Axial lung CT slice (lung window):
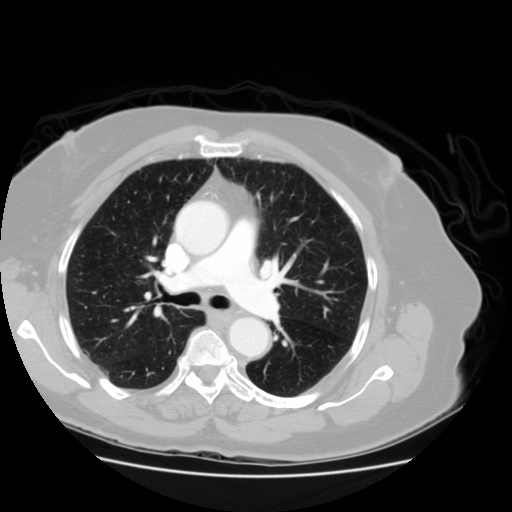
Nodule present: no